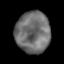
Tissue: lung
Cell type: Epithelial cells
Senescence score: 0.2324
Nuclear area (px): 1398
Mean DAPI intensity: 111.229